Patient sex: F
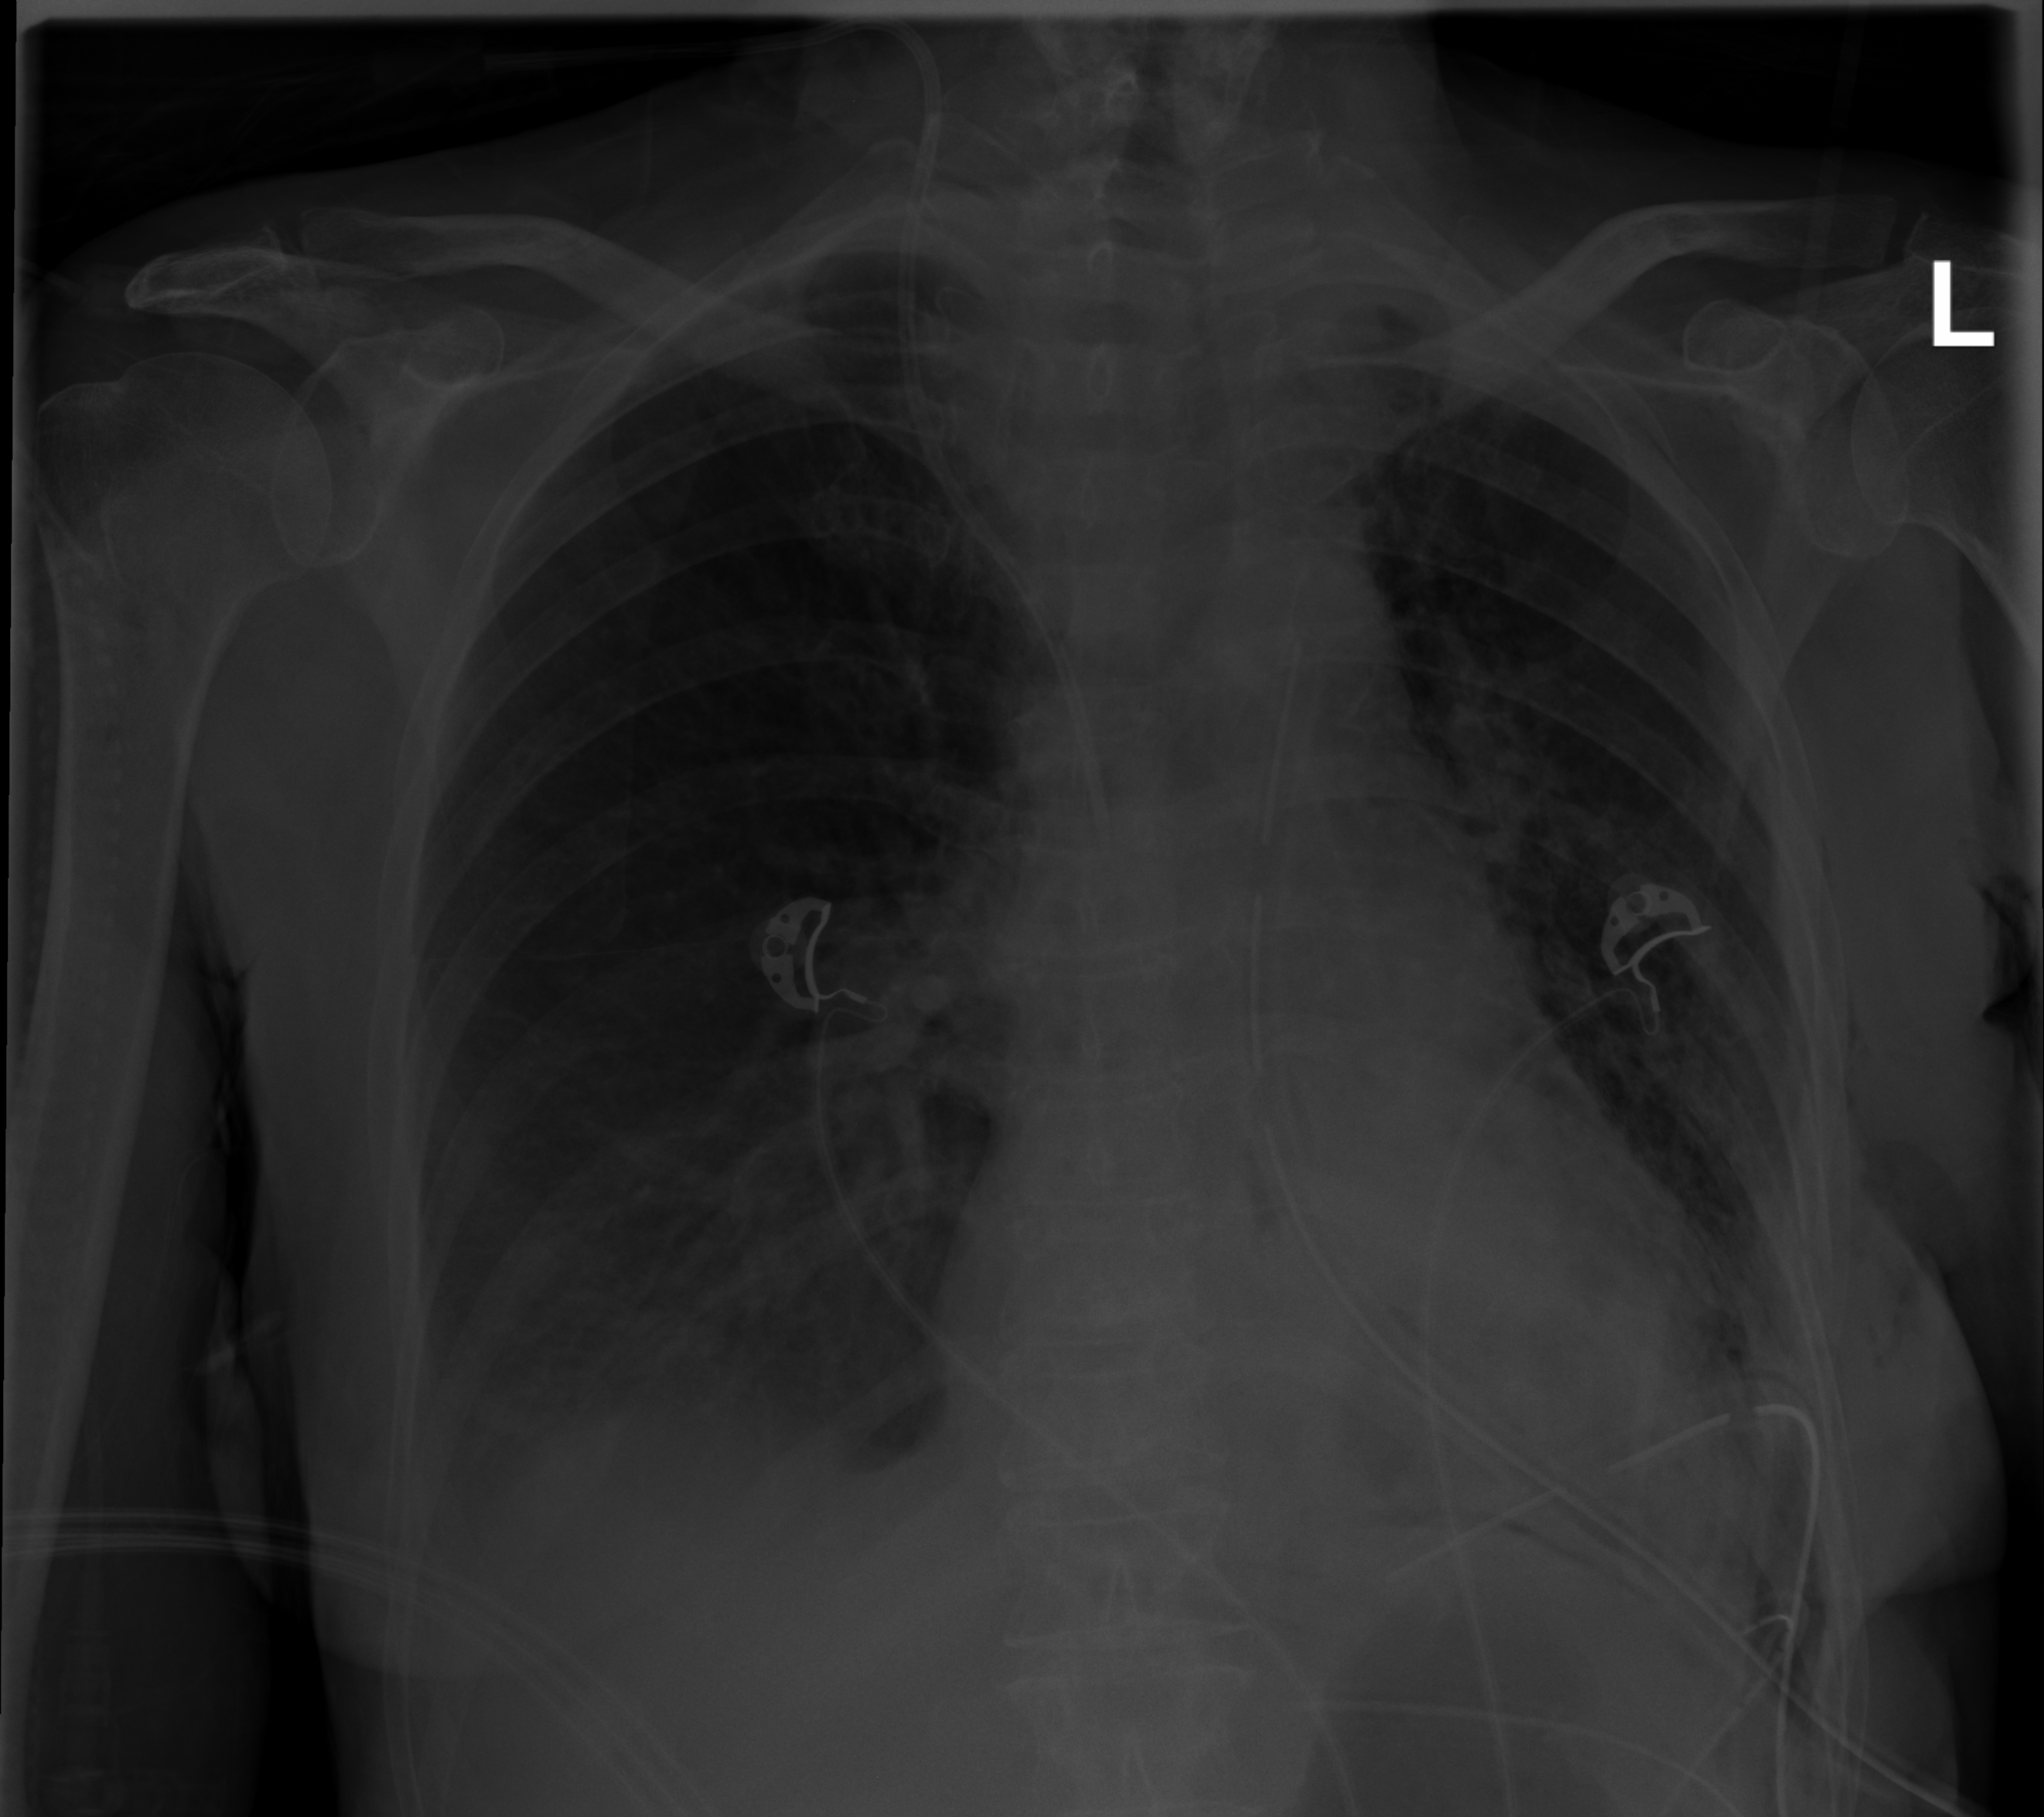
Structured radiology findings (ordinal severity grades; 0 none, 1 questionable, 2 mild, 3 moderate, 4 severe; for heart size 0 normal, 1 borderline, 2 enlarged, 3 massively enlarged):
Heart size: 0
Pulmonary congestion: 0
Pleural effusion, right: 2
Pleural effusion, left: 0
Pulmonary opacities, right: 2
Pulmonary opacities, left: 0
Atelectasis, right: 0
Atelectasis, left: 0